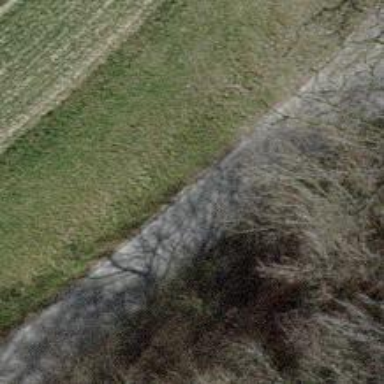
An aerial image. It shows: Tertiary road.